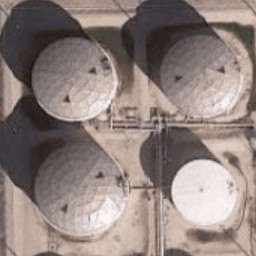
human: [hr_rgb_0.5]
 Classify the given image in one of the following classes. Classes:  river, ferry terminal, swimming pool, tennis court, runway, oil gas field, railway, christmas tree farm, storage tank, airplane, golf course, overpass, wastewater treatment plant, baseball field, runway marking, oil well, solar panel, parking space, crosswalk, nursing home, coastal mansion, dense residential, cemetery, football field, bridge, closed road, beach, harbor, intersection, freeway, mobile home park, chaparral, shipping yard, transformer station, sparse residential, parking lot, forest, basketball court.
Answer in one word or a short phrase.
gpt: storage tank